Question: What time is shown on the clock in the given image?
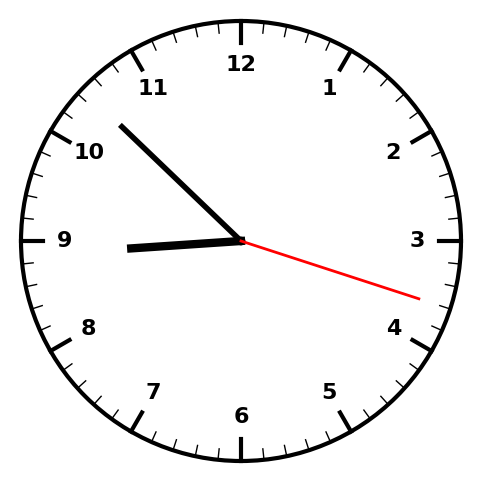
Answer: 08:52:18